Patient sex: M
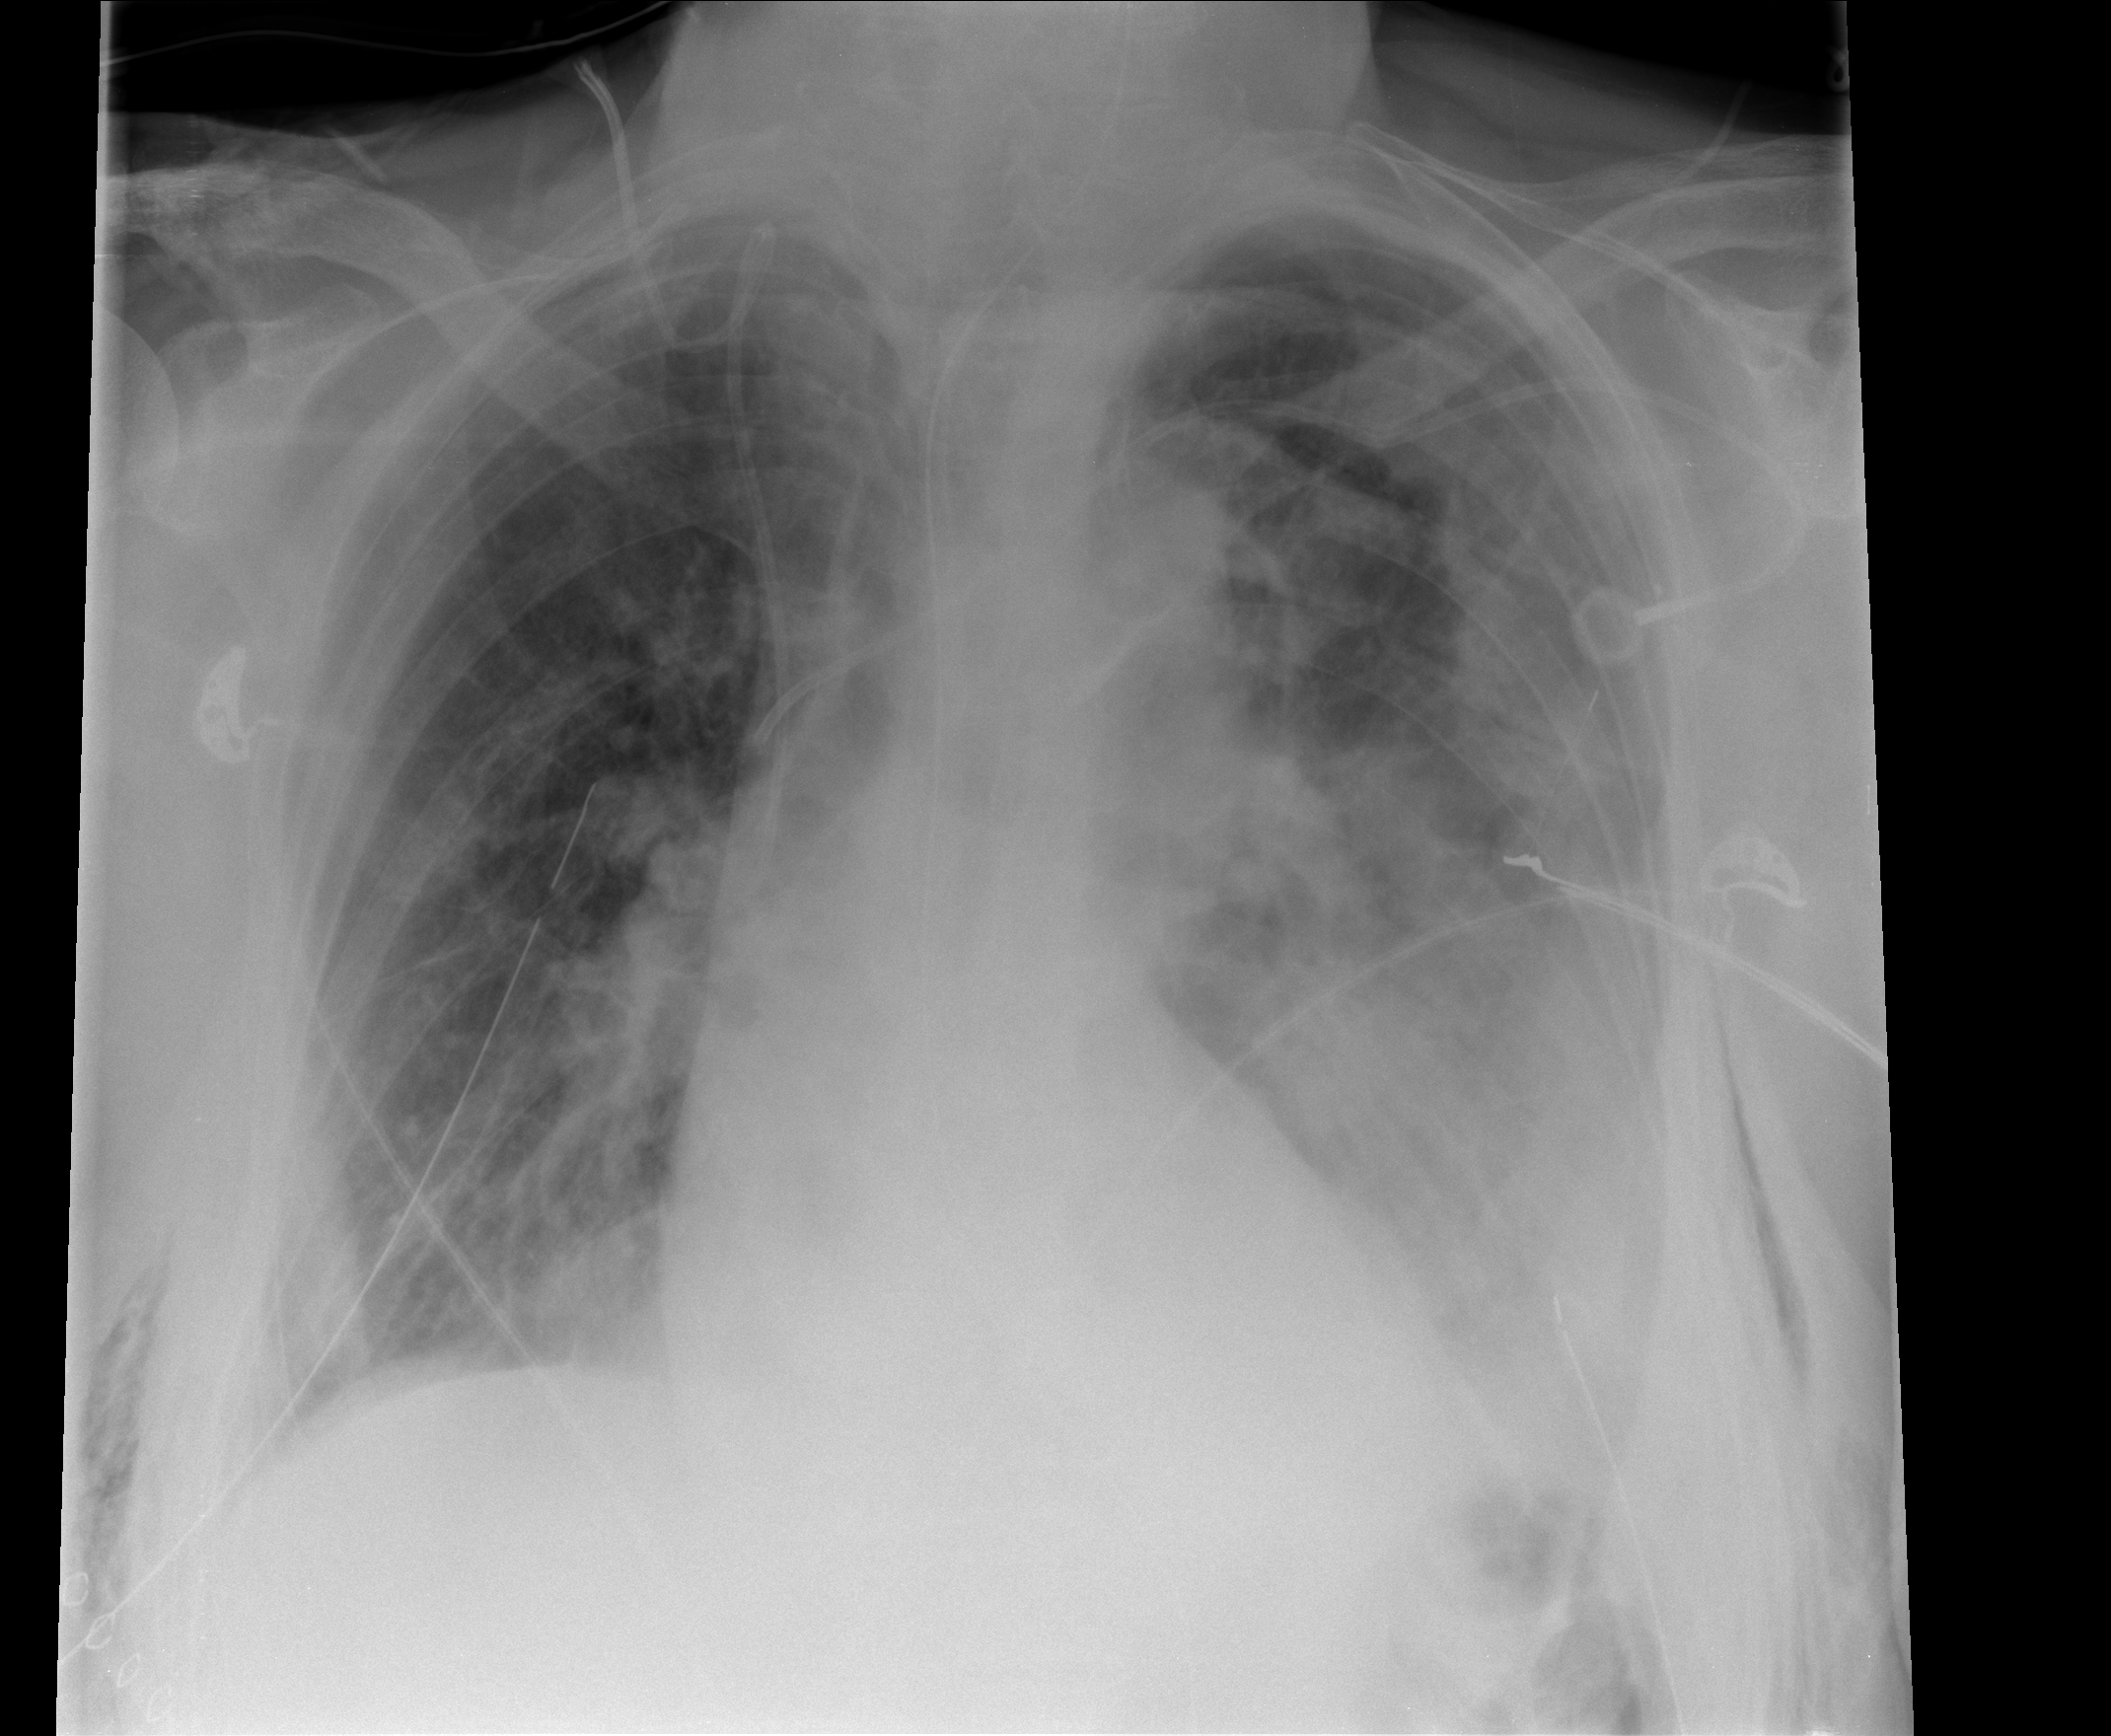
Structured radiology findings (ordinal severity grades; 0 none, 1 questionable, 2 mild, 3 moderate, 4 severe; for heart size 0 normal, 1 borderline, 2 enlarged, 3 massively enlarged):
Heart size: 0
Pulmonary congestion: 2
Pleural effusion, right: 1
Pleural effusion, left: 2
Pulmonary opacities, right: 1
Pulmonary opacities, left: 3
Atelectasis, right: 2
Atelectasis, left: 2